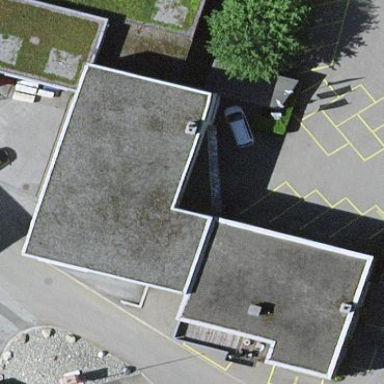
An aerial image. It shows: Industrial building.